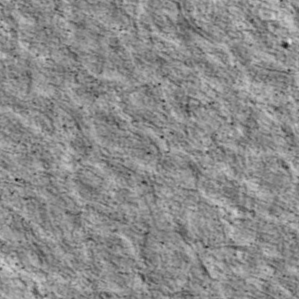
Label: non_frost